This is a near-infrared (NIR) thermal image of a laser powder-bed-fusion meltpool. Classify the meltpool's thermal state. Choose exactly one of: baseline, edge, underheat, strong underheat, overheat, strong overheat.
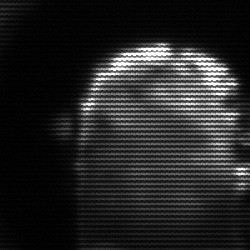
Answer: baseline